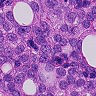
Metastatic tissue present: yes